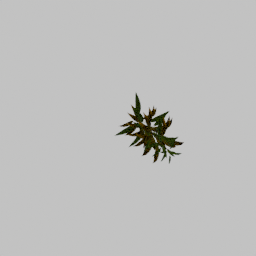
Label: nature